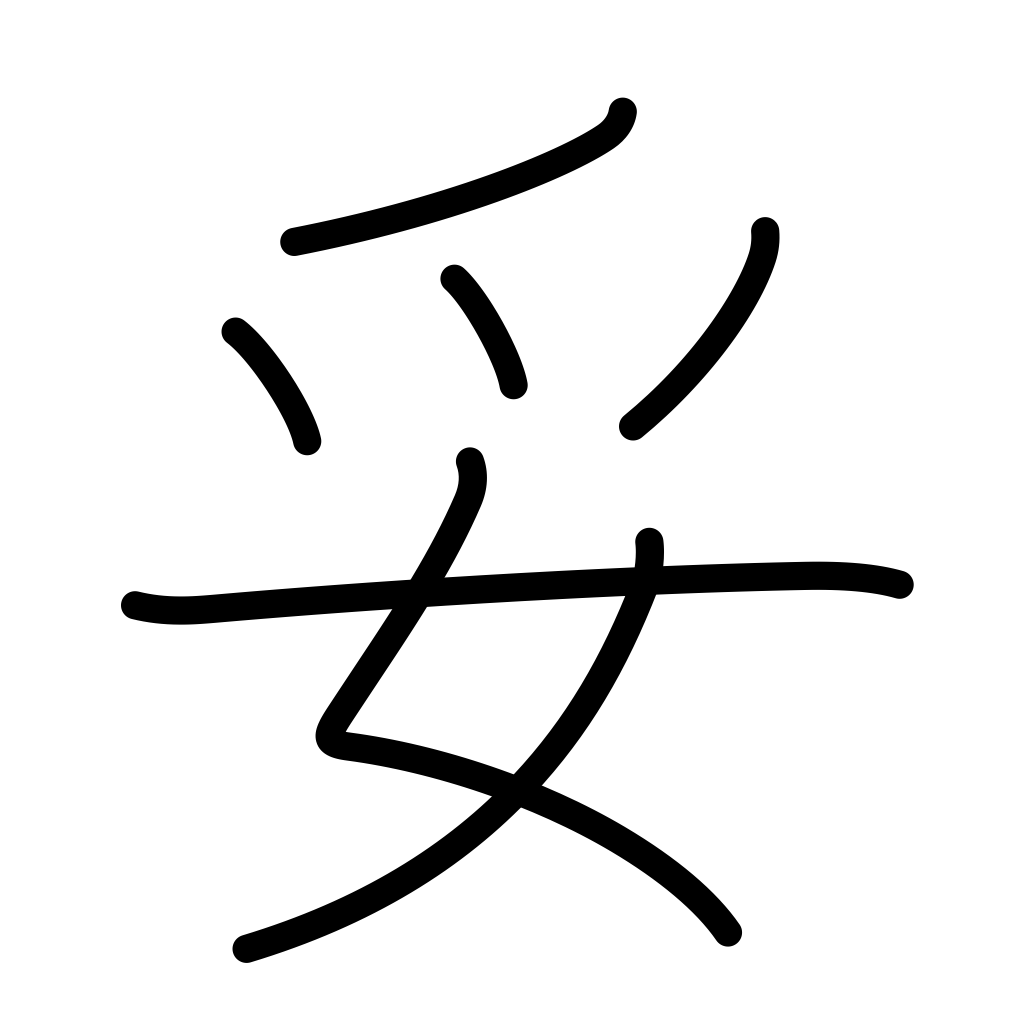
Meaning: gentle, peace, satisfactory, appropriate